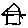
Label: house